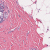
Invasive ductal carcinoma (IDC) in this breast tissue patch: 0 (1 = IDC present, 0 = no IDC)